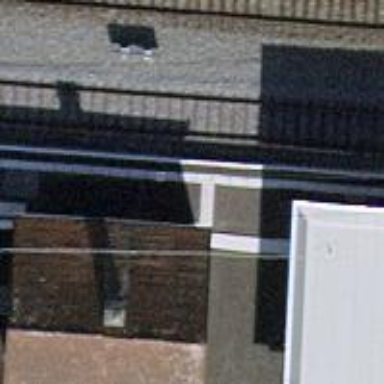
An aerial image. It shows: Train station with gabled roof.